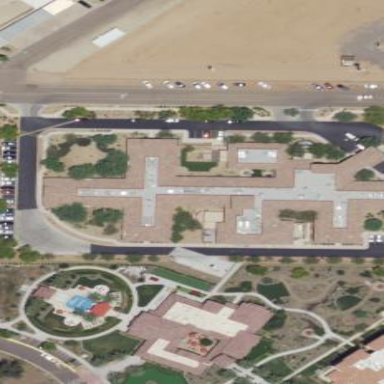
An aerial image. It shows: Nursing home.